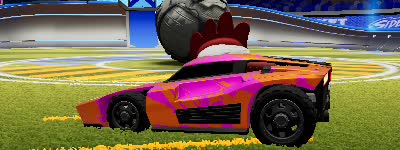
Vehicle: breakout